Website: ulta-beauty
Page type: account-selection
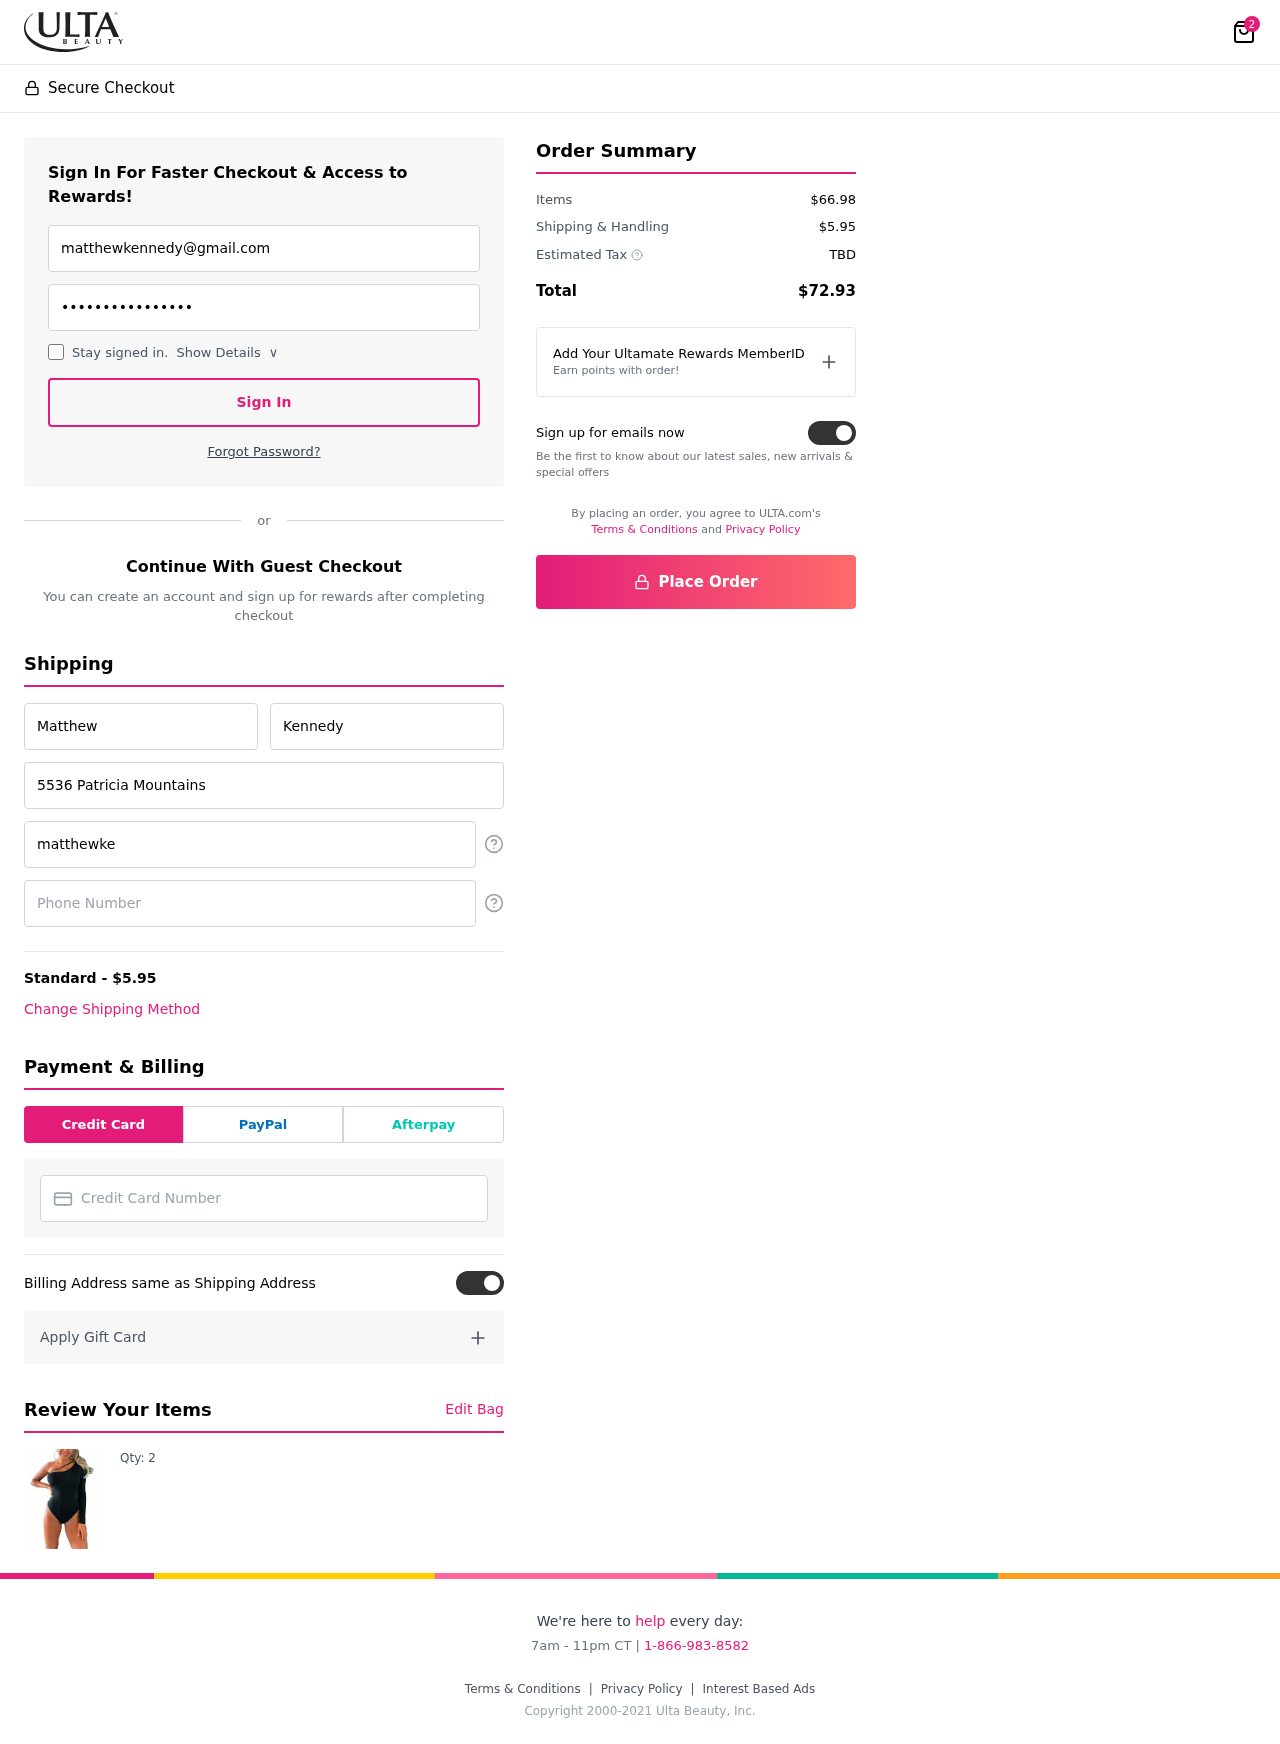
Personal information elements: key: PII_CARD_NUMBER
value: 3411 8957 5125 959
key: PII_EMAIL
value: matthewkennedy@gmail.com
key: PII_EMAIL2
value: matthewkennedy@gmail.com
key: PII_FIRSTNAME
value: Matthew
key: PII_LASTNAME
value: Kennedy
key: PII_PHONE
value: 9994304473
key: PII_STREET
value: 5536 Patricia Mountains
Product elements: key: PRODUCT1_QUANTITY
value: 2
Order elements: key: ORDER_NUM_ITEMS
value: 2
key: ORDER_SHIPPING_COST
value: $5.95
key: ORDER_SUBTOTAL
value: $66.98
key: ORDER_TAX
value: TBD
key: ORDER_TOTAL
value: $72.93